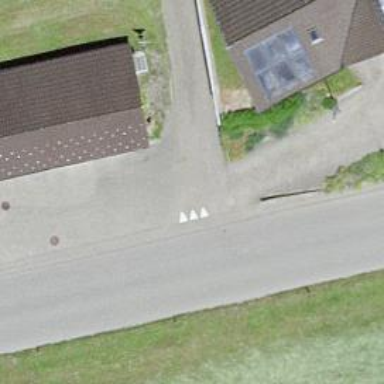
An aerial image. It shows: Road with "give way" sign.